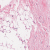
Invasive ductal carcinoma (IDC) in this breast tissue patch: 0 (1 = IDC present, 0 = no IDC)